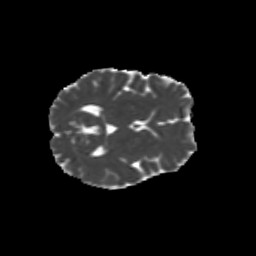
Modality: MD
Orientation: axial
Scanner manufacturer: siemens
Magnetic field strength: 3 T
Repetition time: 9.2 s
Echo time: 0.084 s